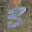
Label: 3